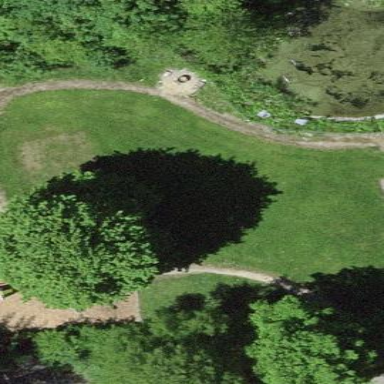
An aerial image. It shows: Park.